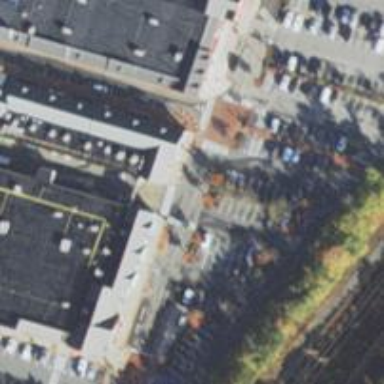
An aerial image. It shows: Parking space is available.